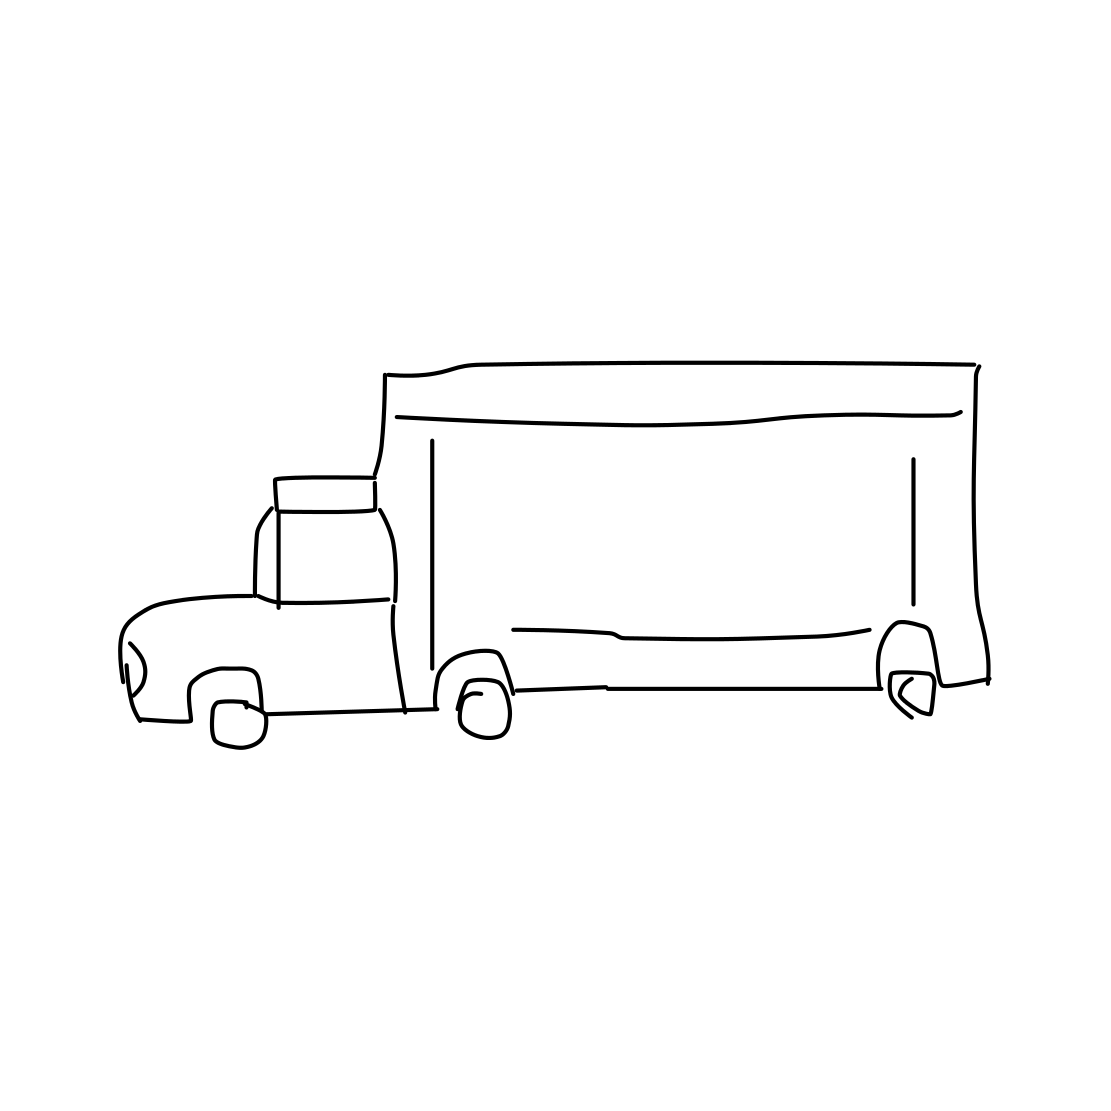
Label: truck